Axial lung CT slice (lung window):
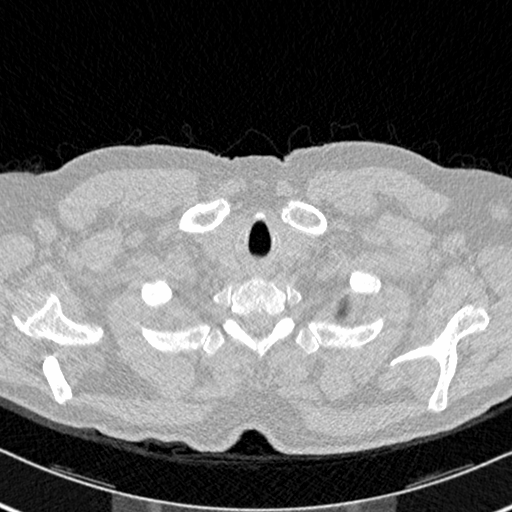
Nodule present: no